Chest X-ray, AP view. Patient: 77 years old, sex F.
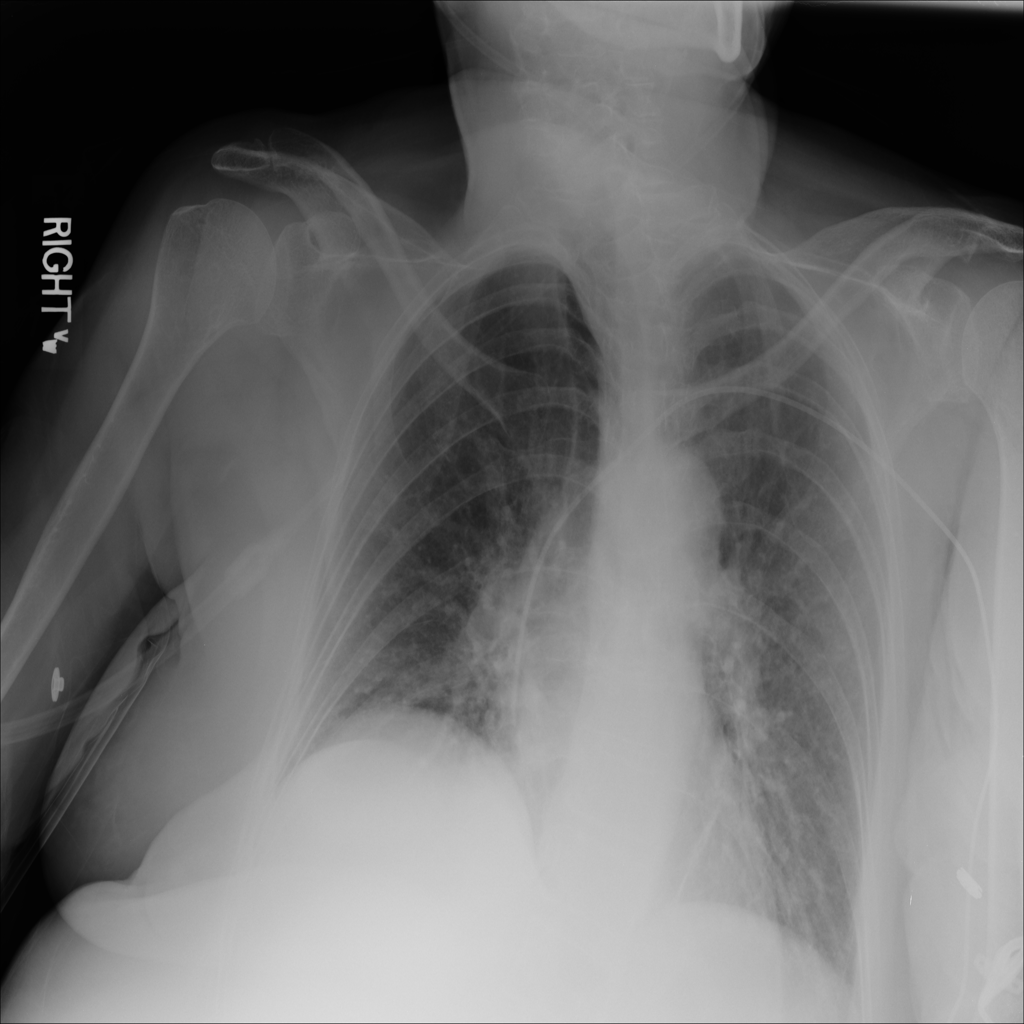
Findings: No Finding